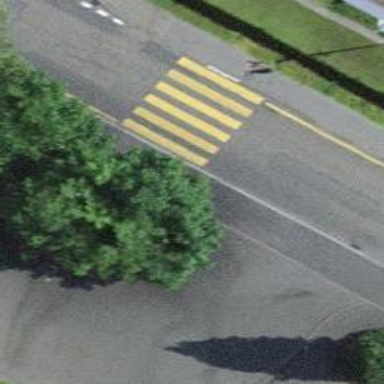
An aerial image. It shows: Kerb barrier.